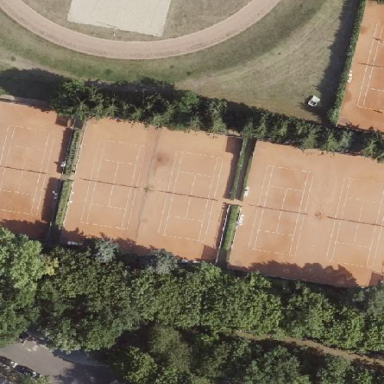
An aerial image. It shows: Clay tennis court pitch.